Question: I have two datasets, 'a[ts1]' and 'b[ts2]', where 'ts1' and 'ts2' are timestamps taken at different times (in different bases?). I wanted to plot 'b[ts2]-a[ts1]', but I think I made a mistake, in that the plotting software understood that I want 'b[i]-a[i]' instead, where 'i' is the index order of the value.
So I wanted to make a small example of this with 'numpy', and I realized I have no idea whether, and how, 'numpy' can perform this operation - but using vectors, and avoiding 'for' loops. I have made an example (below), that defines 'a[ts1]' and 'b[ts2]' as 'numpy' structured arrays titled 'a_np' and 'b_np':
'''
array([(0.0, 0.0), (0.8865606188774109, 0.30000001192092896),
(1.6939274072647095, 0.6000000238418579),
(2.3499808311462402, 0.8999999761581421)], ...
dtype=[('a', '<f4'), ('ts1', '<f4')])
array([(0.3973386585712433, 0.10000000149011612),
(0.7788366675376892, 0.20000000298023224),
(1.4347121715545654, 0.4000000059604645), (1.6829419136047363, 0.5)], ...
dtype=[('b', '<f4'), ('ts2', '<f4')])
'''
So my questions here are:
- - 'numpy'
Looking for info on this, I found <URL>; which is why I was wandering if 'numpy' can do that in a vectorized fashion. Otherwise, the example below employs 'for' loops.
---
The example will result with an image like this:

Arrays 'a' and 'b' represent values taken at different times, which is indicated by their respective 'impulses'; 'a' is plotted with 'lines' (so, linearly interpolated before plotting), but 'b' with 'steps' (to indicate the actual values that exist)
The array 'd1' represents the "original" difference 'b[t]-a[t]' taken when constructing the array - obviously, I do not have access to this data in reality, so I have to work from the sampled values. In that case, the difference 'b[ts2]-a[ts1]' is shown as the array/signal 'd2', again as 'steps' to emphasize the errors being made in respect to the "original". This 'd2' is what I'd like to calculate with 'numpy' (but below, it is calculated in the same 'for' loop).
The error I made with my plotting software is getting an index-by-index difference of 'b' and 'a', or 'b[i]-a[i]'; this is shown as array/signal 'e' - and as shown, it is off from what it's otherwise supposed to represent. This is only the case if sampling intervals in the two signals are uneven; try 'modulowith = 2' in the code, then 'e' is actually not that bad - however, my real life case has uneven timestamps, so 'b[i]-a[i]' doesn't help me at all.
Here is the code, which also calls 'gnuplot' (tested on Python 2.7, 'numpy' 1.5 I think):
'''
import subprocess
import math, random
import numpy as np
from pprint import pprint
from numpy.lib.recfunctions import append_fields
step = 0.1
modulowith = 3
# must init all arrays separately;
# a=b=[] makes a==b by reference!
ts1 = []; ts2 = [] ; tsd = []
valsa = []; valsb = []; valsd1 = []; valsd2 = []
stra = strb = strd1 = strd2 = "" ; kval1 = kval2 = 0
for ix in range(0, 100, 1):
ts = ix*step
val1 = 3.0*math.sin(ts) #+random.random()
val2 = 2.0*math.sin(2.0*ts)
if ( ix%modulowith == 0):
ts1.append(ts) ; valsa.append(val1)
stra += "%.03f %.06f
" % (ts, val1)
kval1 = val1
else:
ts2.append(ts) ; valsb.append(val2)
strb += "%.03f %.06f
" % (ts, val2)
kval2 = val2
tsd.append(ts)
valb = val2 - val1 ; valsd1.append(valb)
strd1 += "%.03f %.06f
" % (ts, valb)
valc = kval2 - kval1 ; valsd2.append(valc)
strd2 += "%.03f %.06f
" % (ts, valc)
a_np = np.array(
[(_valsa,) for _valsa in valsa],
dtype=[('a','f4')]
)
b_np = np.array(
[(_valsb,) for _valsb in valsb],
dtype=[('b','f4')]
)
a_np = append_fields(a_np, names='ts1', data=ts1, dtypes='f4', usemask=False)
b_np = append_fields(b_np, names='ts2', data=ts2, dtypes='f4', usemask=False)
pprint(a_np[:4])
pprint(b_np[:4])
# e_np = np.subtract(b_np['b'],a_np['a'])
# (via field reference) is same as doing:
# e_np = np.subtract(np.array(valsa, dtype="f4"), np.array(valsb, dtype="f4"))
# but for different sized arrays, must do:
e_np = b_np['b'] - np.resize(a_np, b_np.shape)['a']
pprint(e_np[:4])
e_str = ""
for ts, ie in zip(ts2, e_np):
e_str += "%.03f %.06f
" % (ts, ie)
gpscript = """
plot "-" using 1:2 with lines lc rgb "green" t"a", \
"" using 1:2 with impulses lc rgb "green" t"", \
"" using 1:2 with steps lc rgb "blue" t"b", \
"" using 1:2 with impulses lc rgb "blue" t"", \
"" using 1:2 with lines lc rgb "red" t"d1", \
"" using 1:2 with steps lc rgb "orange" t"d2", \
"" using 1:2 with steps lc rgb "brown" t"e"
-
{0}
e
{0}
e
{1}
e
{1}
e
{2}
e
{3}
e
{4}
e
""".format(stra, strb, strd1, strd2, e_str)
proc = subprocess.Popen(
['gnuplot','--persist'],
shell=False,
stdin=subprocess.PIPE,
)
proc.communicate(gpscript)
'''
---
Thanks to the answer by <URL> 'numpy'-only solution:
'''
# create union of both timestamp arrays as tsz
ntz = np.union1d(b_np['ts2'], a_np['ts1'])
# interpolate 'a' values over tsz
a_z = np.interp(ntz, a_np['ts1'], a_np['a'])
# interpolate 'b' values over tsz
b_z = np.interp(ntz, b_np['ts2'], b_np['b'])
# create structured arrays for resampled 'a' and 'b',
# indexed against tsz timestamps
a_npz = np.array( [ (tz,az) for tz,az in zip(ntz,a_z) ],
dtype=[('tsz', 'f4'), ('a', 'f4')] )
b_npz = np.array( [ (tz,bz) for tz,bz in zip(ntz,b_z) ],
dtype=[('tsz', 'f4'), ('b', 'f4')] )
# subtract resized array
e_npz = np.subtract(b_npz['b'], a_npz['a'])
e_str = ""
# check:
pprint(e_npz[:4])
# gnuplot string:
for ts, ie in zip(ntz, e_npz):
e_str += "%.03f %.06f
" % (ts, ie)
'''
This is linearly interpolated, so it will be different from 'd2' above, but still nicely fitting.
If there wasn't for those 'for' loops creating the arrays, then it is vectorized - and in principle I don't even have to create those arrays - just wanted to see how they will look like as structured ones.. In all, I guess I was hoping for a one-liner that would do this, with structured arrays (that is, handling field names as well).
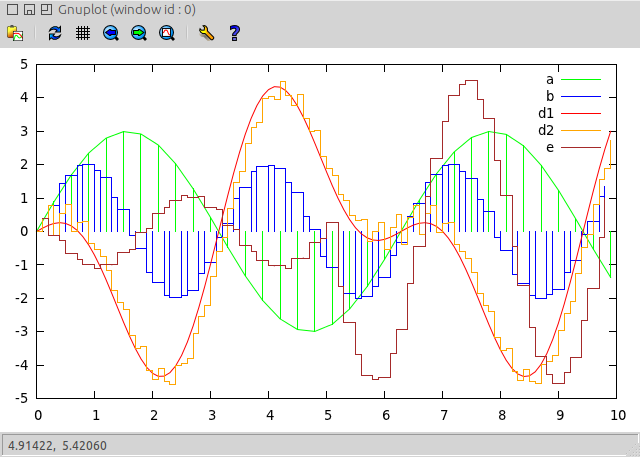
Answer: this is an attempt to sell you on switching to 'pandas' : )
'''
import numpy as np
import pandas as pd
import datetime as dt
import matplotlib.pyplot as plt
# one minute interval
start = dt.datetime.now( )
end = start + dt.timedelta( minutes=1 )
# sin curve at seconds frequancy
idx1 = pd.date_range( start, end, freq='S' )
ts1 = pd.Series( np.sin( np.linspace( 0, 4 * np.pi, len( idx1 ) ) ), index=idx1 )
# cosine curve at milisecond frequency
idx2 = pd.date_range( start, end, freq='L' )
ts2 = pd.Series( np.cos( np.linspace( 0, 4 * np.pi, len( idx2 ) ) ), index=idx2 )
'''
now 'len( ts1 ) = 61' and 'len( ts2 ) = 6001', with different frequencies
'''
fig = plt.figure( figsize=(8, 6) )
ax = fig.add_axes( [.05, .05, .9, .9] )
ts1.plot( ax, color='DarkBlue' )
ts2.plot( ax, color='DarkRed' )
# reindex ts2 like ts1
ts2 = ts2.reindex_like( ts1 )
(ts1 - ts2).plot( ax, color='DarkGreen' )
'''
and you get:

: for interpolation purposes you may use nonparametric methods in statsmodels, so basically you may interpolate one series at the frequencies of the other one and then subtract the two:
'''
import statsmodels.api as sm
n = 1000
x = np.linspace( 0, 1, n )
y = np.random.randn( n ).cumsum( )
z = sm.nonparametric.lowess( y, x, return_sorted=False, frac=.05)
ax.plot( x, y, 'Blue', linestyle='--' )
ax.plot( x, z, color='DarkRed' )
'''